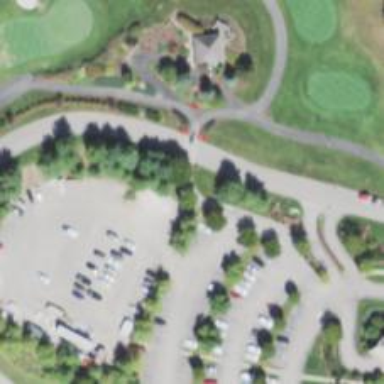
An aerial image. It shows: Path designated for golf carts.